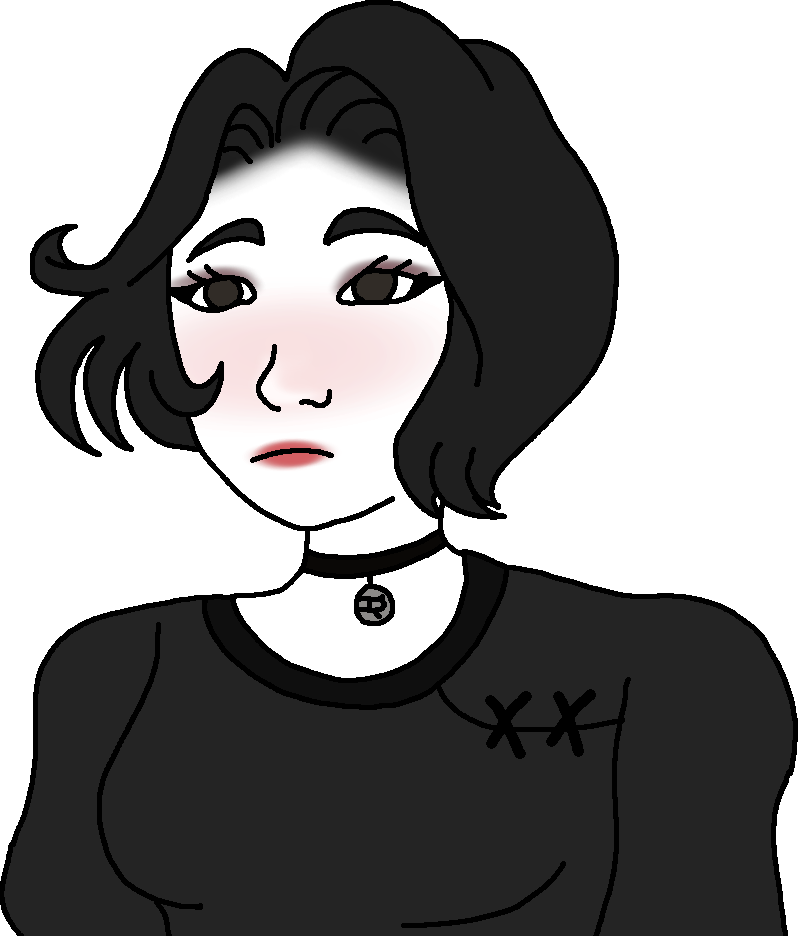
Label: 5_Doomer_Girl